Question: I created a live template in PHP Storm:
'''
// $date$: $END$;
'''
which I understand should print the date, and then put the cursor in the place of $END$.
However, when I type the abbreviation and press TAB, it highlights the date:

How can I get the cursor to be waiting in front of the semicolon?
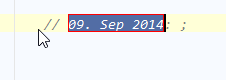
Answer: When you open the "Edit variables" dialog, check the "skip if defined" checkbox to skip editing the $date$ variable.